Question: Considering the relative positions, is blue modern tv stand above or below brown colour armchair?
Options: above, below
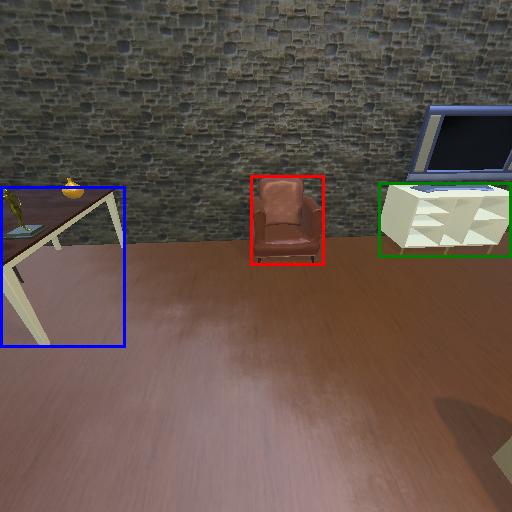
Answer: above